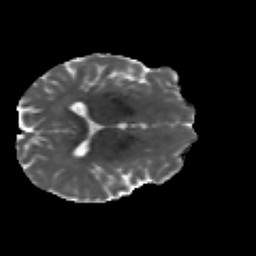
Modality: MD
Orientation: axial
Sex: male
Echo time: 0.114 s